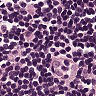
Metastatic tissue present: no